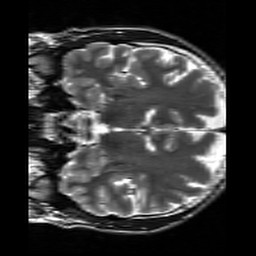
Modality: T2w
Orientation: coronal
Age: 27
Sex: male
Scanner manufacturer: siemens
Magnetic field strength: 3 T
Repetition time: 7 s
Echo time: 0.09 s